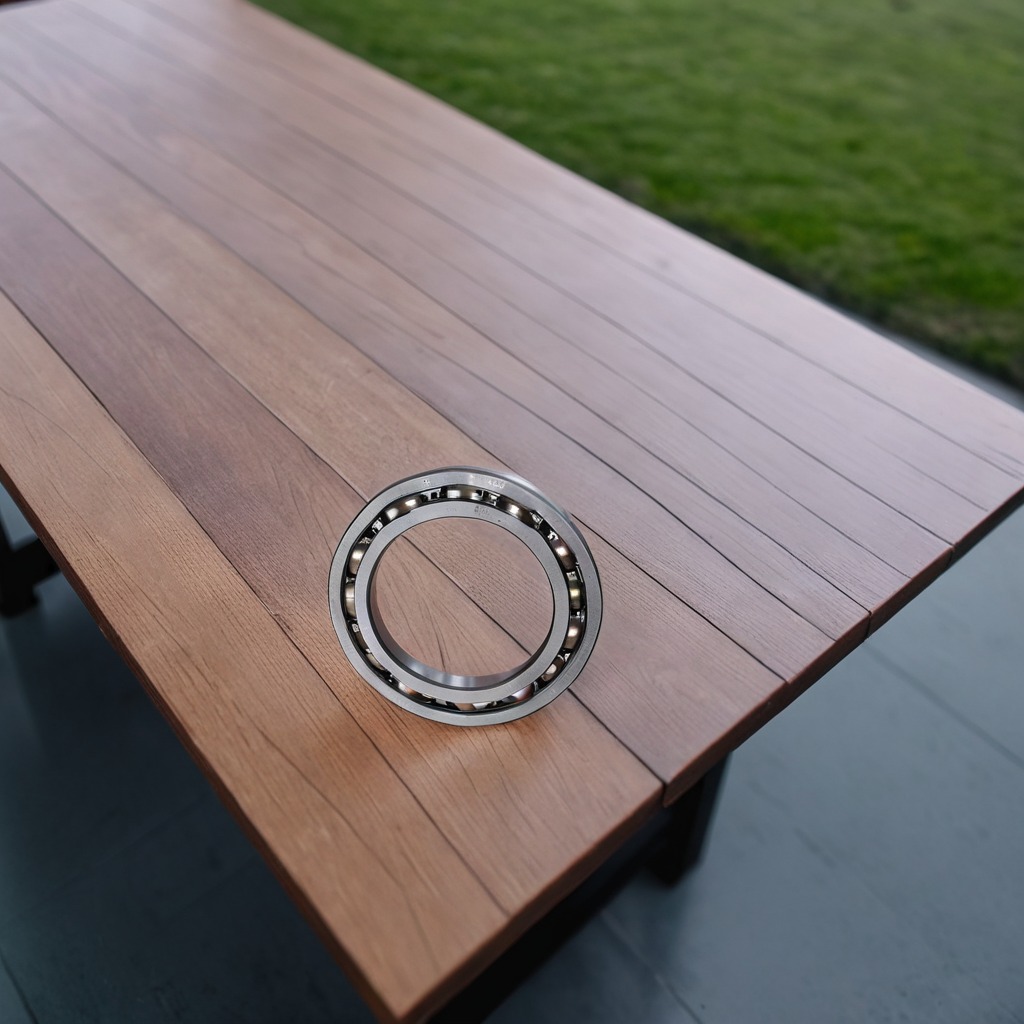
A metal ball bearing is lying on a table with faint burn marks in a small garage at twilight.